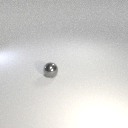
small gray metal sphere